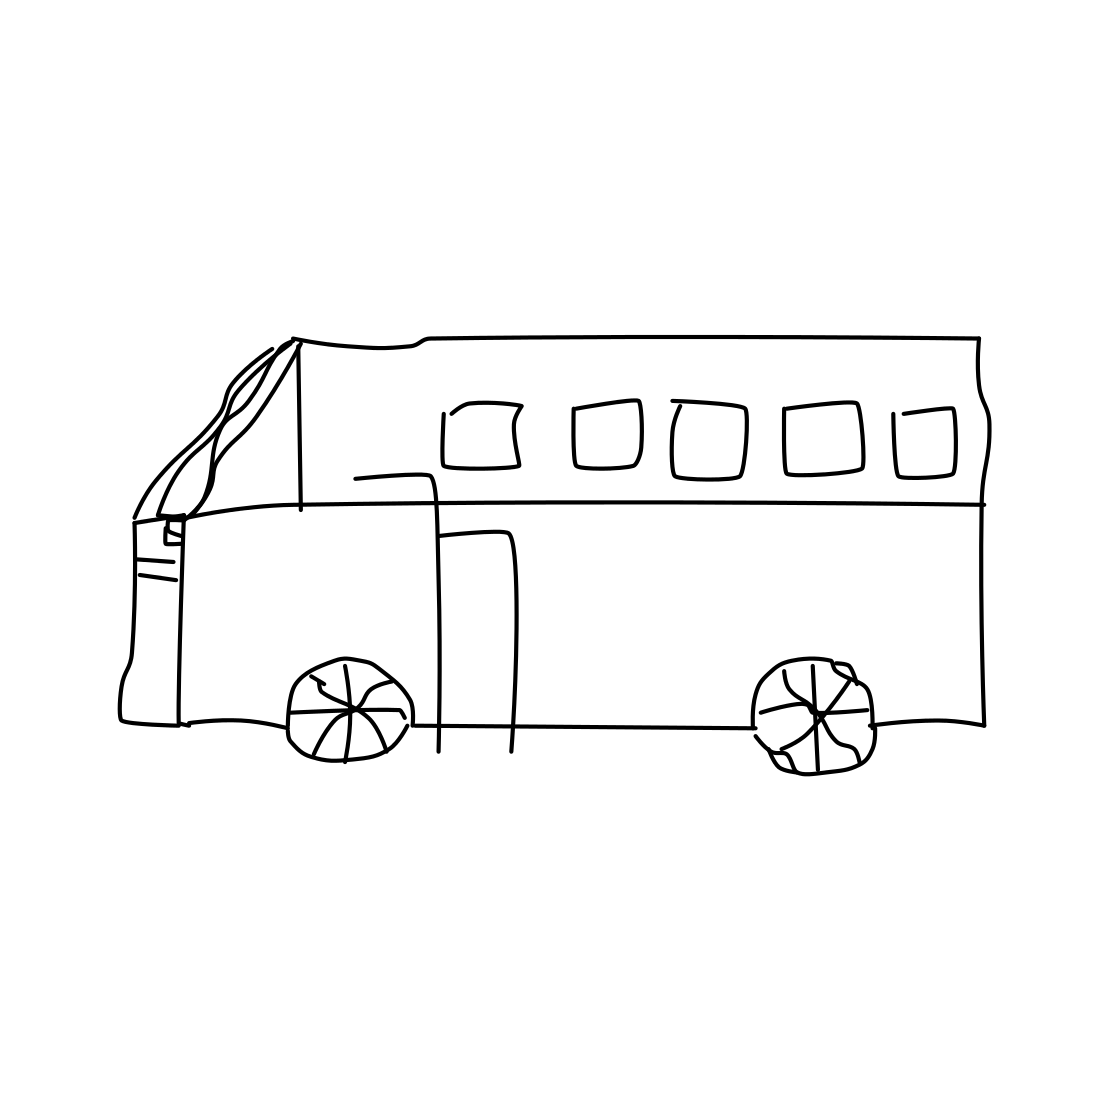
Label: bus